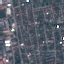
Land use / land cover class: Residential